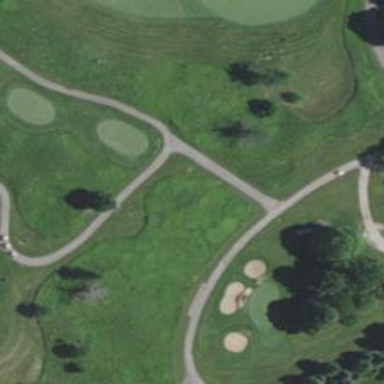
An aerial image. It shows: Service road used as golf cart path.